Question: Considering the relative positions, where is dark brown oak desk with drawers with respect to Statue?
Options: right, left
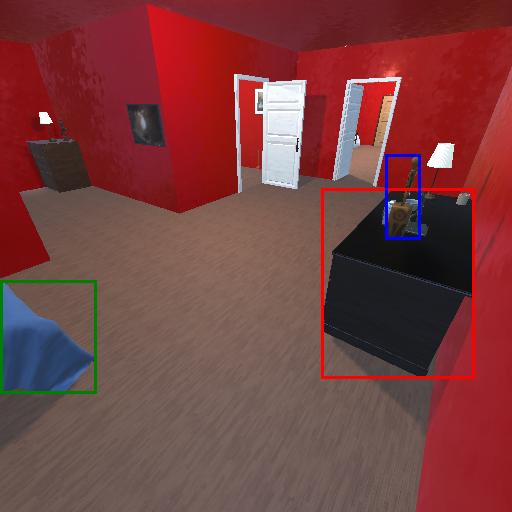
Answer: right